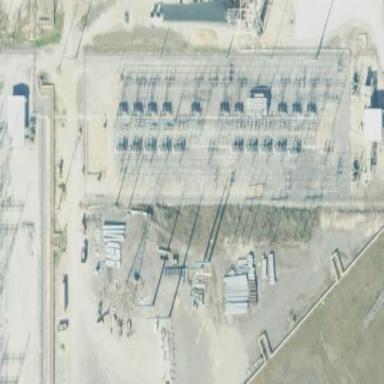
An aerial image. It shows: Fenced power substation at the transmission level.